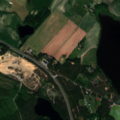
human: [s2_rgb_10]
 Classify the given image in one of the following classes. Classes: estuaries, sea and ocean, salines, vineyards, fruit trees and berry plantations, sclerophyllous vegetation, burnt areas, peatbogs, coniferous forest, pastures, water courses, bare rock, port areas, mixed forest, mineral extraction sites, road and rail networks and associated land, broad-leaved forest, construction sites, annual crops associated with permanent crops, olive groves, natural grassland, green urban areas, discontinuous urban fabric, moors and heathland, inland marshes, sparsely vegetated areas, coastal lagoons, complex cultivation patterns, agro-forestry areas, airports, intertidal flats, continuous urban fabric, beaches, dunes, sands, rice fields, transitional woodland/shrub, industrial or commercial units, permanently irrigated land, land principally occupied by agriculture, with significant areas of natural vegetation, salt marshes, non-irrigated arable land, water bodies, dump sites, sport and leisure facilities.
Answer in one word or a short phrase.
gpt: non-irrigated arable land, coniferous forest, mixed forest, transitional woodland/shrub, water bodies